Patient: sex M, age 47
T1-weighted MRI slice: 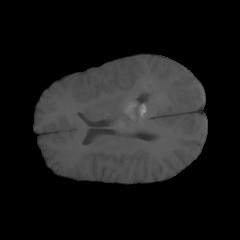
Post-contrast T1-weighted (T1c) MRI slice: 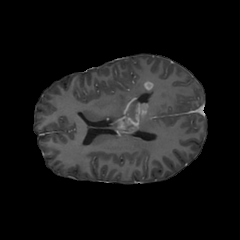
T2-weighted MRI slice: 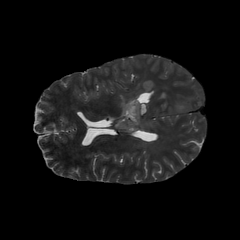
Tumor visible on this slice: yes
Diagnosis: Glioblastoma, IDH-wildtype
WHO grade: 4